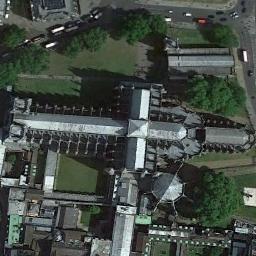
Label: church